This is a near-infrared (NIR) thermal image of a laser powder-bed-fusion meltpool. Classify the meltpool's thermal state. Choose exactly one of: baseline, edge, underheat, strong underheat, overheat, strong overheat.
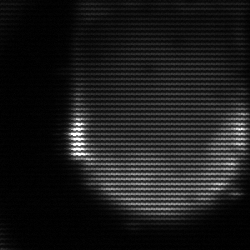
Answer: edge